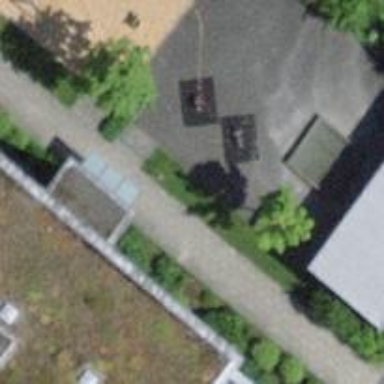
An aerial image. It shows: Bicycle parking area with wall loops.